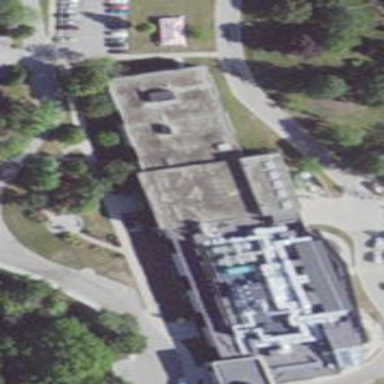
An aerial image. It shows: College building.